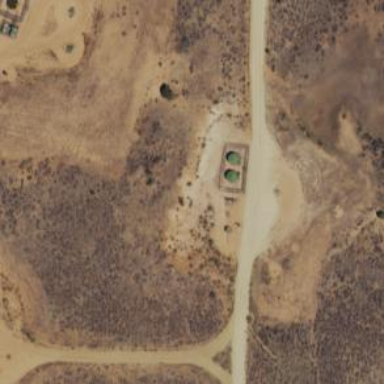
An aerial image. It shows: Storage tank that is man-made.